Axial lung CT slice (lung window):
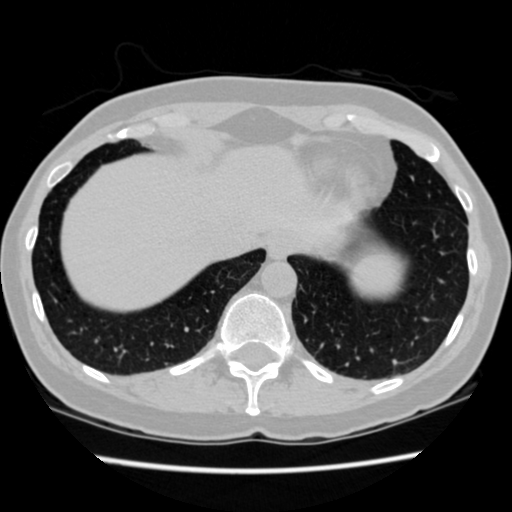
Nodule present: no